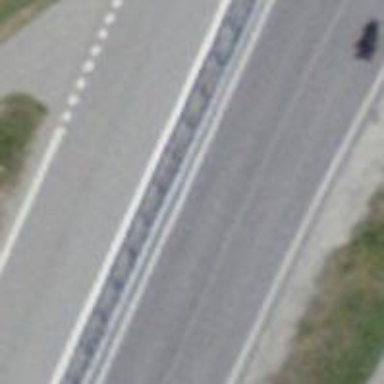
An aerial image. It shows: Trunk link highway with asphalt surface.